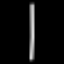
Label: line